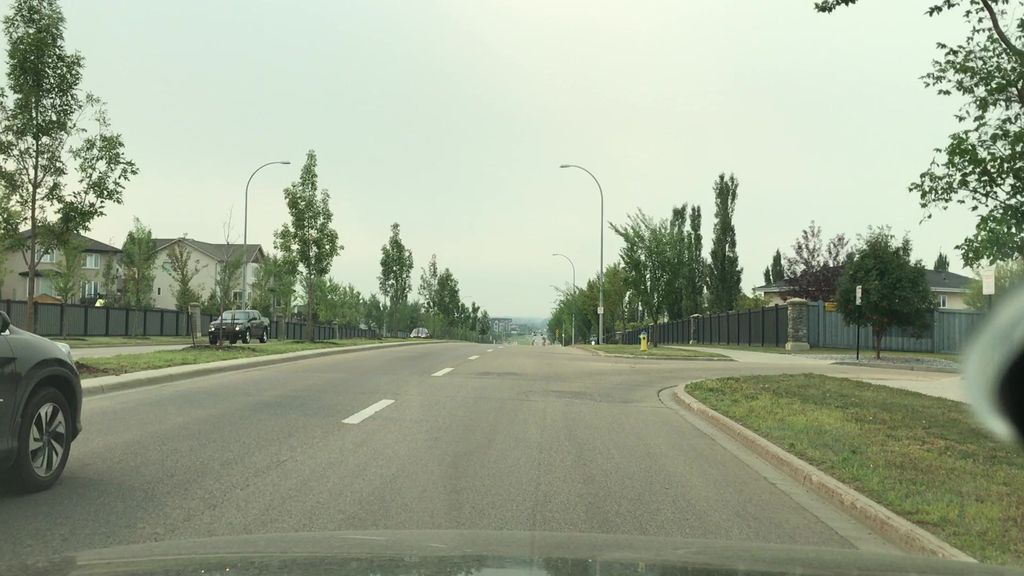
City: edmonton